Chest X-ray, PA view. Patient: 61 years old, sex M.
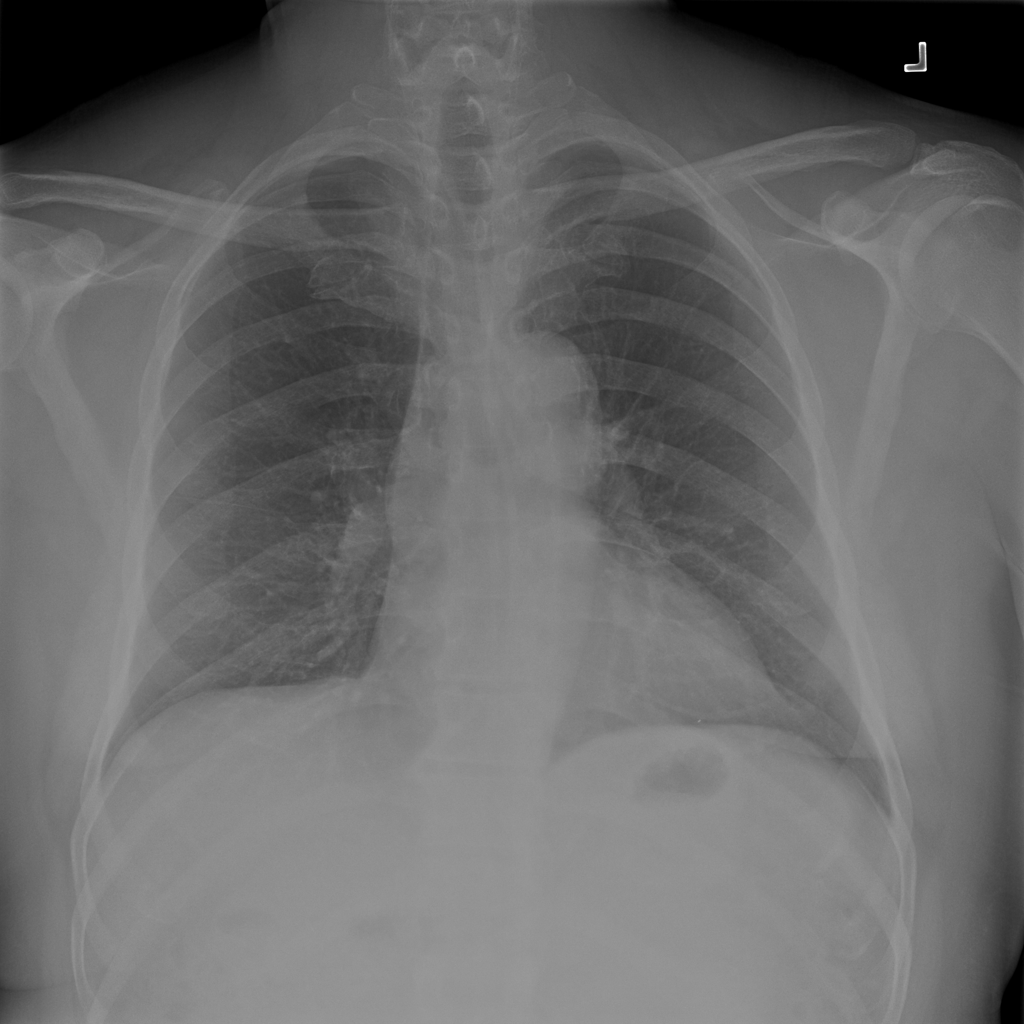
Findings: No Finding